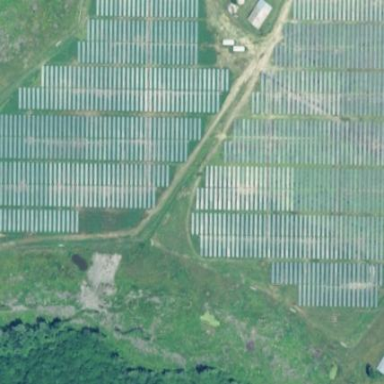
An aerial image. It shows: Solar photovoltaic power plant surrounded by fence.